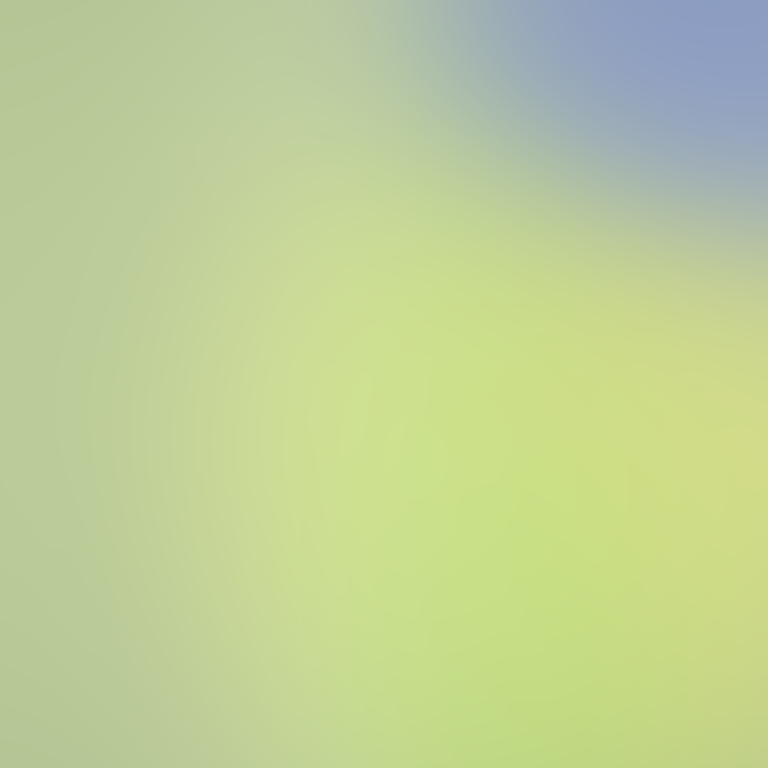
Abstract light effect, smooth gradient from soft yellow to light blue, calm atmosphere, diffuse light, no room, no furniture, no objects.